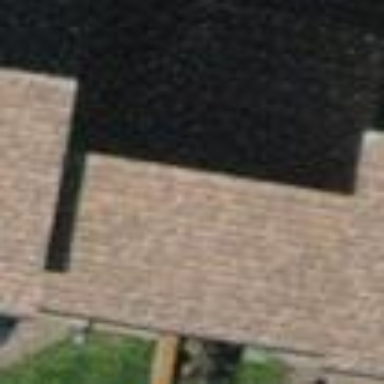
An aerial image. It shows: View of roof of building.